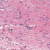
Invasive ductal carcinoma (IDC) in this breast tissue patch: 0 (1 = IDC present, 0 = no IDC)